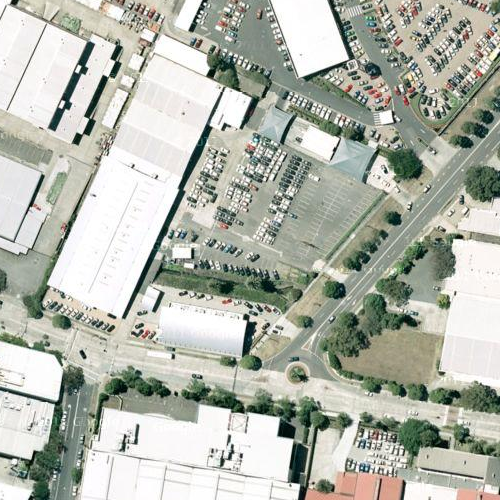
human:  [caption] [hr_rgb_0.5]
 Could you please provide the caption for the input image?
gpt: Many warehouses arranged neatly in the industrial area .

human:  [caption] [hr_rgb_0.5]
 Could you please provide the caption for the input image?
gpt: Some roads go through the industrial area .

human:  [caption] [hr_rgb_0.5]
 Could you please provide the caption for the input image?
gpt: Lots of warehouses arranged in lines in the industrial area .

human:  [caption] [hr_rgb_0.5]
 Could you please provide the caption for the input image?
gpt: Many different warehouses arranged neatly in the industrial area with some roads go through .

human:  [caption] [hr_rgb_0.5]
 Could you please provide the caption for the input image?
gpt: Many warehouses arranged in lines in the industrial area with some roads goes through .